Interaction volume radius: 10 \u00c5
Interaction volume height: 25 \u00c5
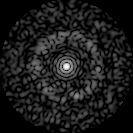
Disorder parameter: 0.8367